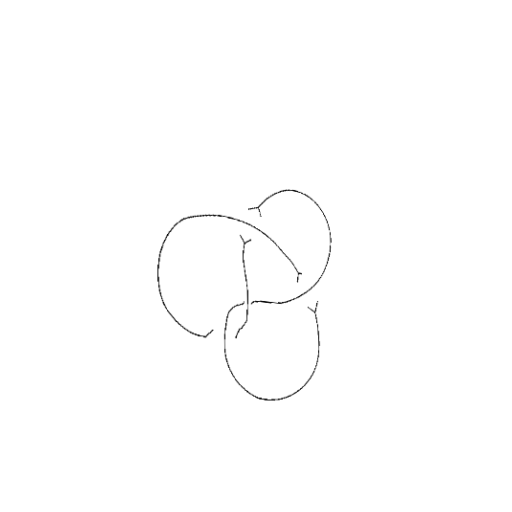
Crossing number: 4